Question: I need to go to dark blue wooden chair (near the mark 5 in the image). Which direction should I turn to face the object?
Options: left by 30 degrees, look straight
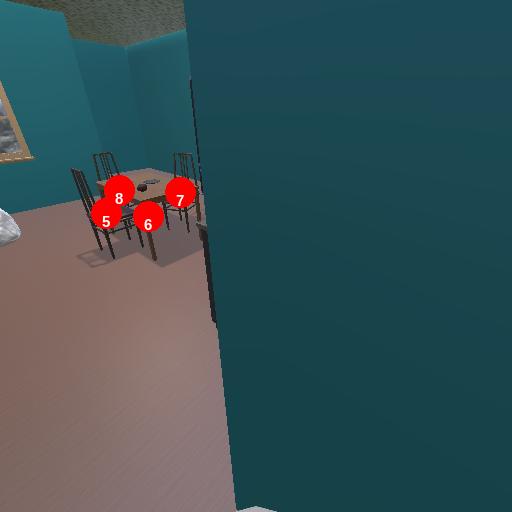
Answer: left by 30 degrees